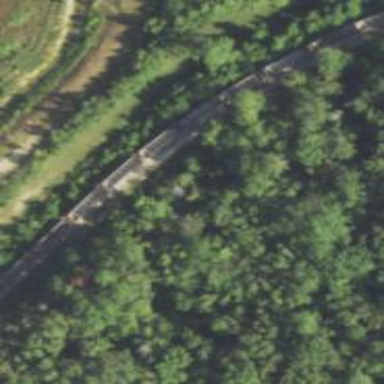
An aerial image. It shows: Railway spur service.